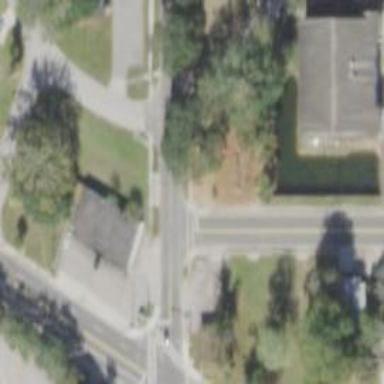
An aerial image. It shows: Marked crossing on footway.